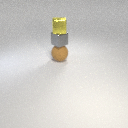
small yellow metal cube above large brown rubber sphere